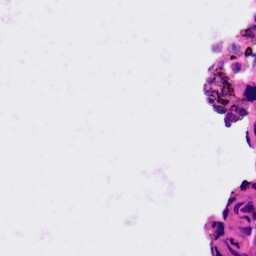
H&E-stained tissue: Ovarian